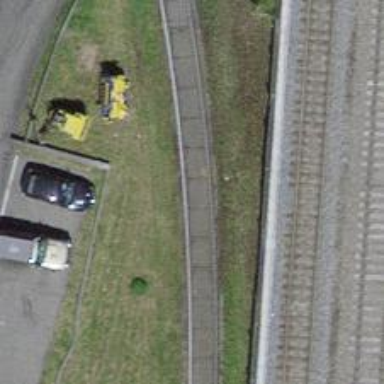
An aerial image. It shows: Single-track spur railway line.